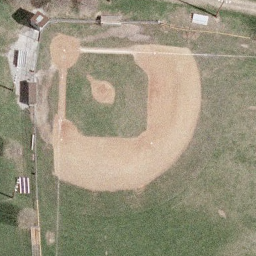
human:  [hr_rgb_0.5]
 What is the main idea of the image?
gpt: baseball diamond